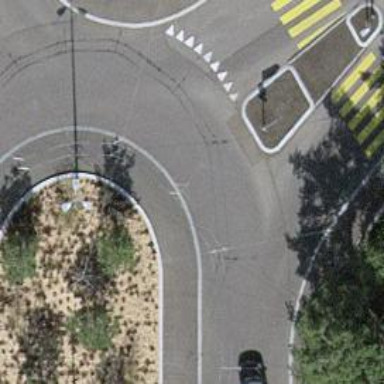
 featuring roundabout. There are trolley wires present along the road."